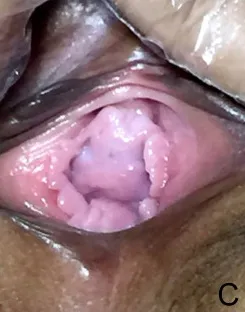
At 90 days postdelivery when finished with EMA/CO chemotherapy.
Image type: medical_photograph (other_medical_photograph)